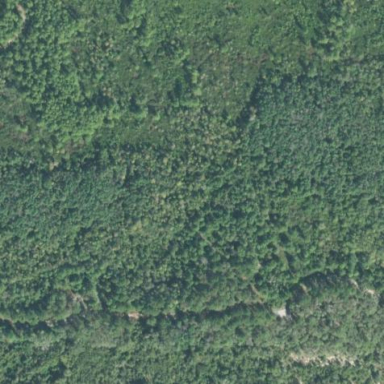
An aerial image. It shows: Mixed woodland area with various types of leaves.